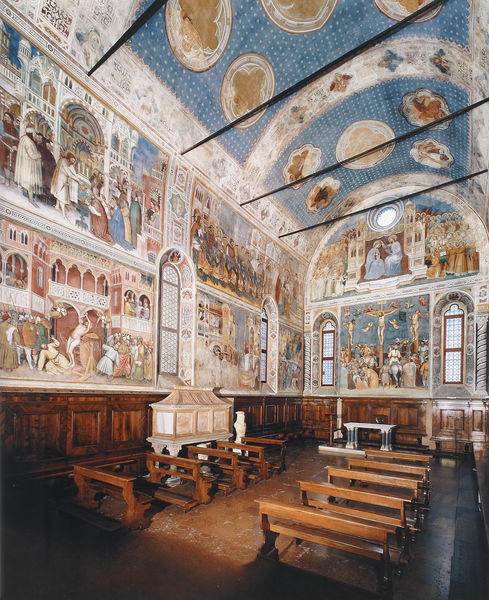
Titel: Cappella di S. Giorgio: Leben Jesu, Marienkrönung, Legende der hll. Georg, Katharina und Lucia
Künstler: Altichiero
Standort: Padua, Capella di S. Giorgio (EU - I - Venetien)
Schlagwörter: blau, menschen, bunt, fenster, holz, licht, raum, schwarz, rot, ornament, kirche, boden, gold, decke, renaissance, bogen, italien, bank, wandmalerei, kerze, stuck, foto, fotografie, gewölbe, kreuz, sterne, altar, bänke, sarg, jesus, kreuzigung, fresken, chor, kapelle, fresko, vertäfelung, sitzbänke, sarkophag, kries, bände, evangelium, inri, bilderzyklus, bildfeld, arezzo, padua, t, mosiak